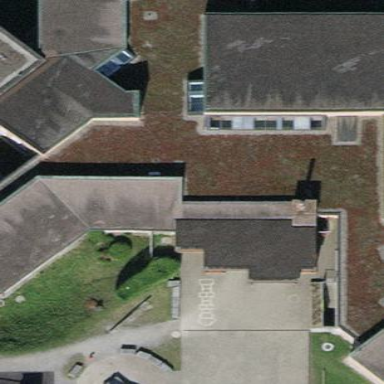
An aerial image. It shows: School building.